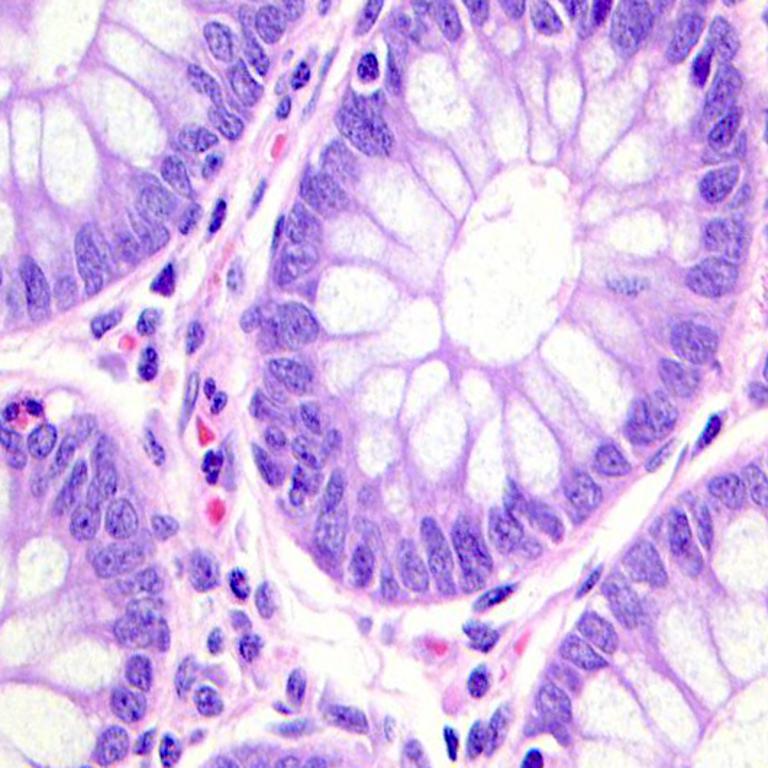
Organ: colon
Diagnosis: benign